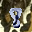
Label: 8